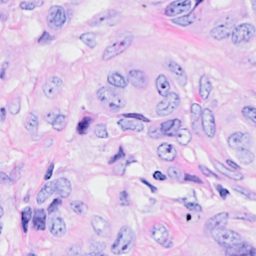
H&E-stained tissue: Breast